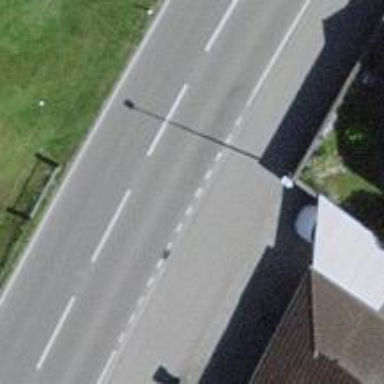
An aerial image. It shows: Asphalt road classified as primary highway.